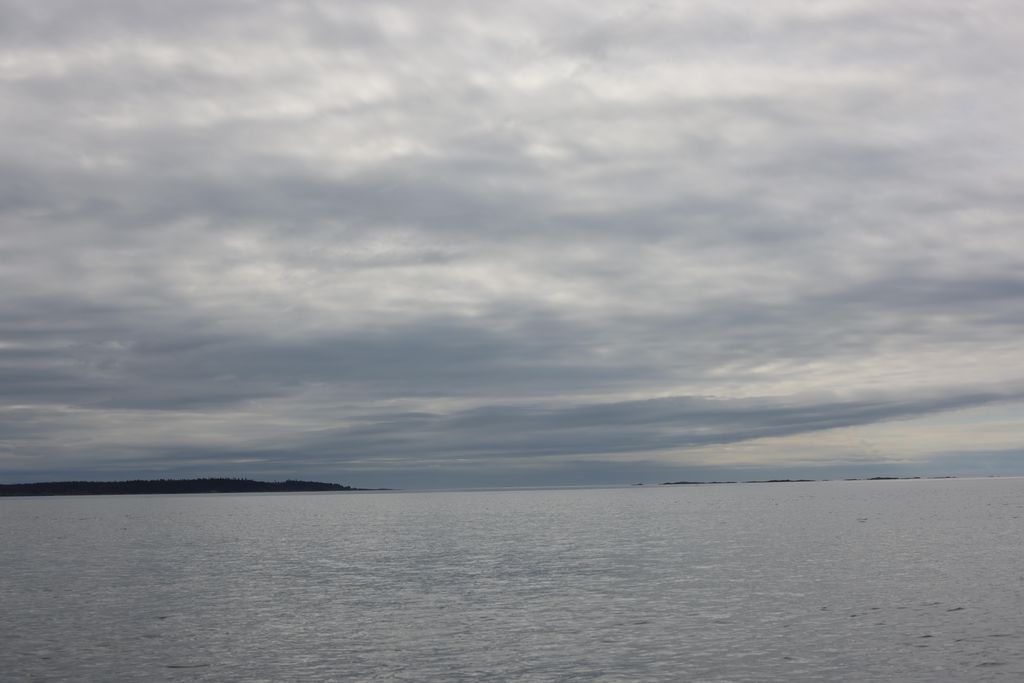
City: victoria